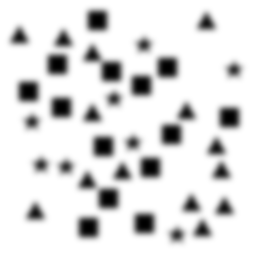
Squares: 14
Triangles: 14
Stars: 8
Total shapes: 36